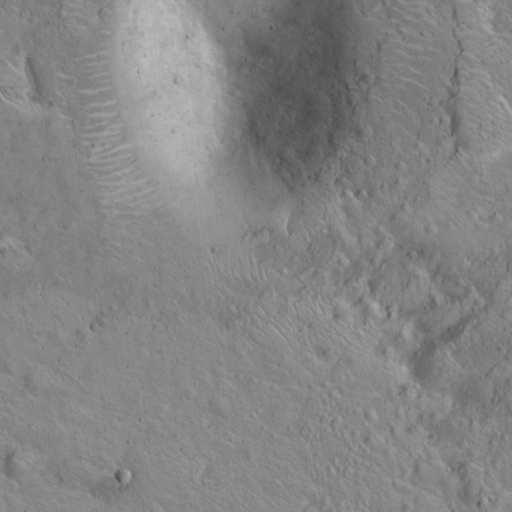
Objects detected: cone